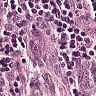
Metastatic tissue present: yes